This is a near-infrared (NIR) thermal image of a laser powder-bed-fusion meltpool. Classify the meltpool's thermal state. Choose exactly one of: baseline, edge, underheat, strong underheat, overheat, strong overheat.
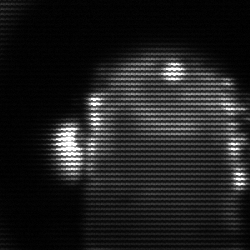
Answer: baseline